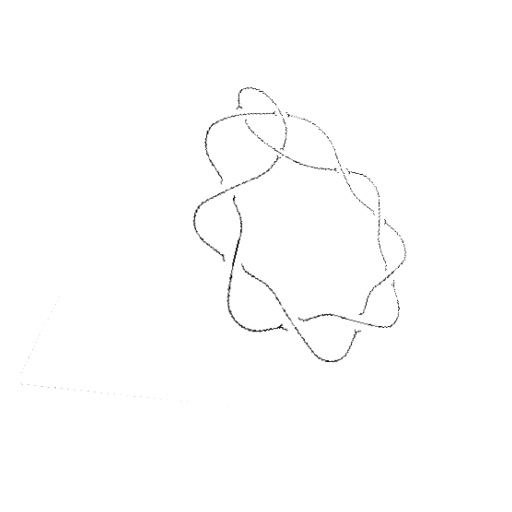
Crossing number: 10